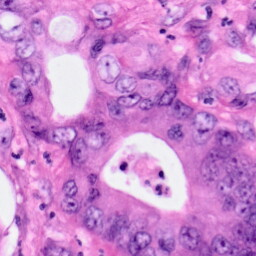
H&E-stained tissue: Pancreatic